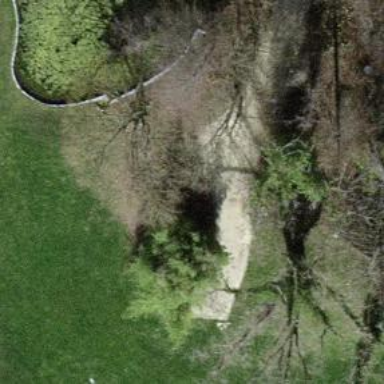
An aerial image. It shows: Designated golf cart path along service road.